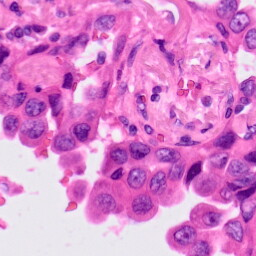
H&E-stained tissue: Lung